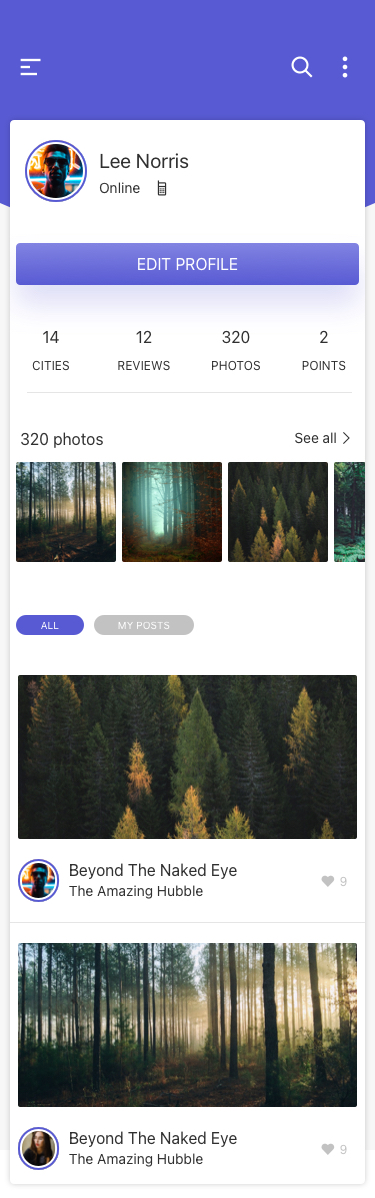
Text in this UI design:
9
The Amazing Hubble
Beyond The Naked Eye
9
The Amazing Hubble
Beyond The Naked Eye
ALL
MY POSTS
320 photos
See all
2
POINTS
320
PHOTOS
12
REVIEWS
14
CITIES
Lee Norris
Online
Edit profile